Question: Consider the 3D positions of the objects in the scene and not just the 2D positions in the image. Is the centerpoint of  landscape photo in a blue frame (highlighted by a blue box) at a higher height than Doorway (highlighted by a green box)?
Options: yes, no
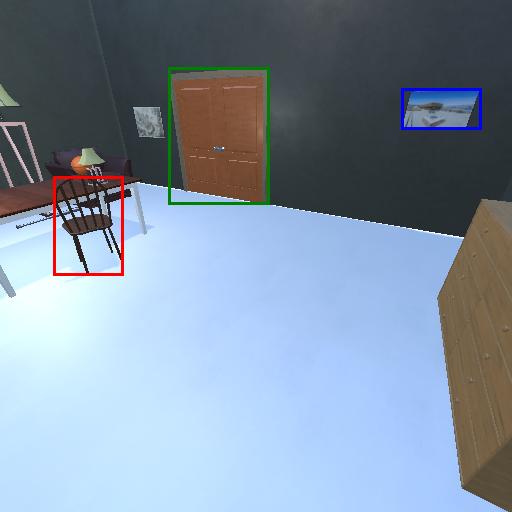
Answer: yes